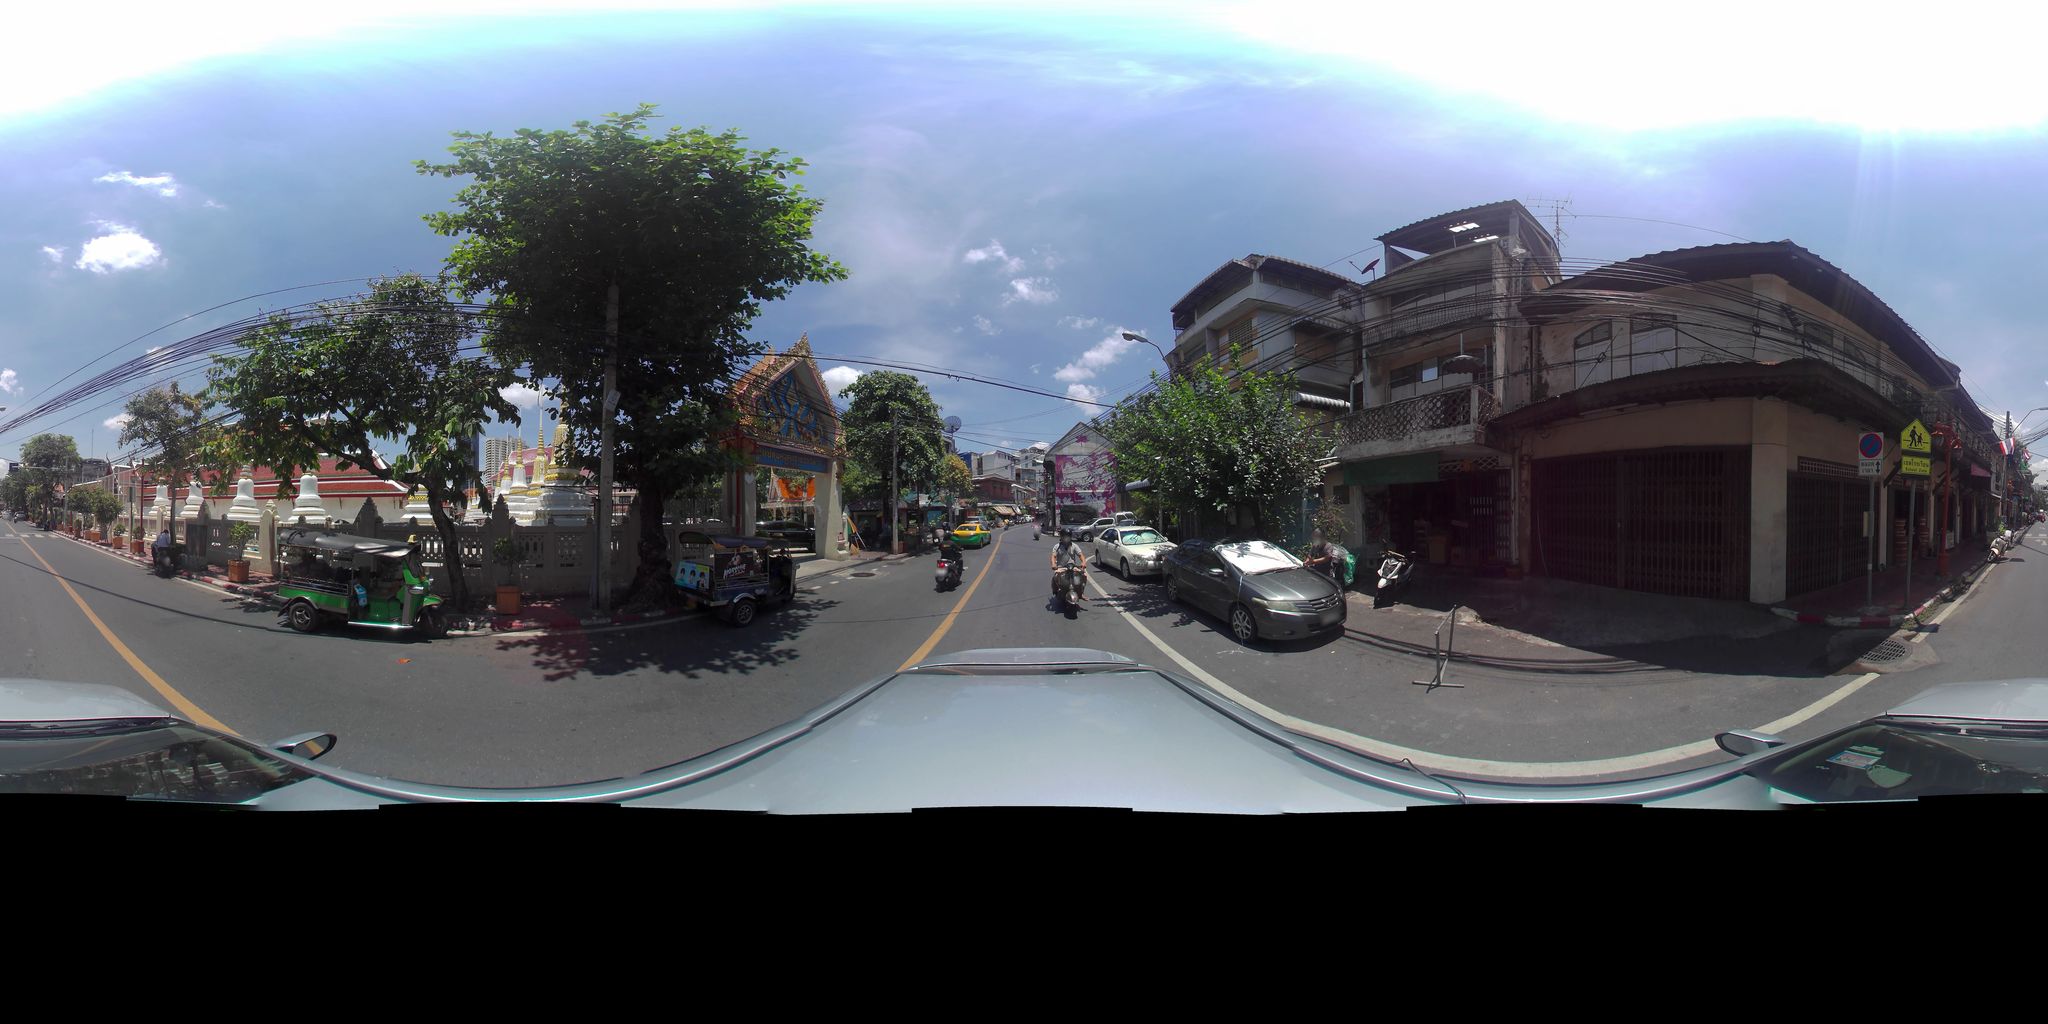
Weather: clear
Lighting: day
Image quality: good
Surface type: driving surface
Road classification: tertiary
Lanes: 2
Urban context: urban centre
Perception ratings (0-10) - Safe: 1.57, Lively: 9.25, Beautiful: 1.92, Boring: 5.63, Depressing: 5.39, Wealthy: 6.34